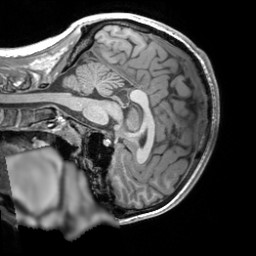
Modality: T1w
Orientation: sagittal
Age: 25
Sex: male
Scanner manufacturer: siemens
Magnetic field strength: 3 T
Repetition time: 1.9 s
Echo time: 0.00293 s